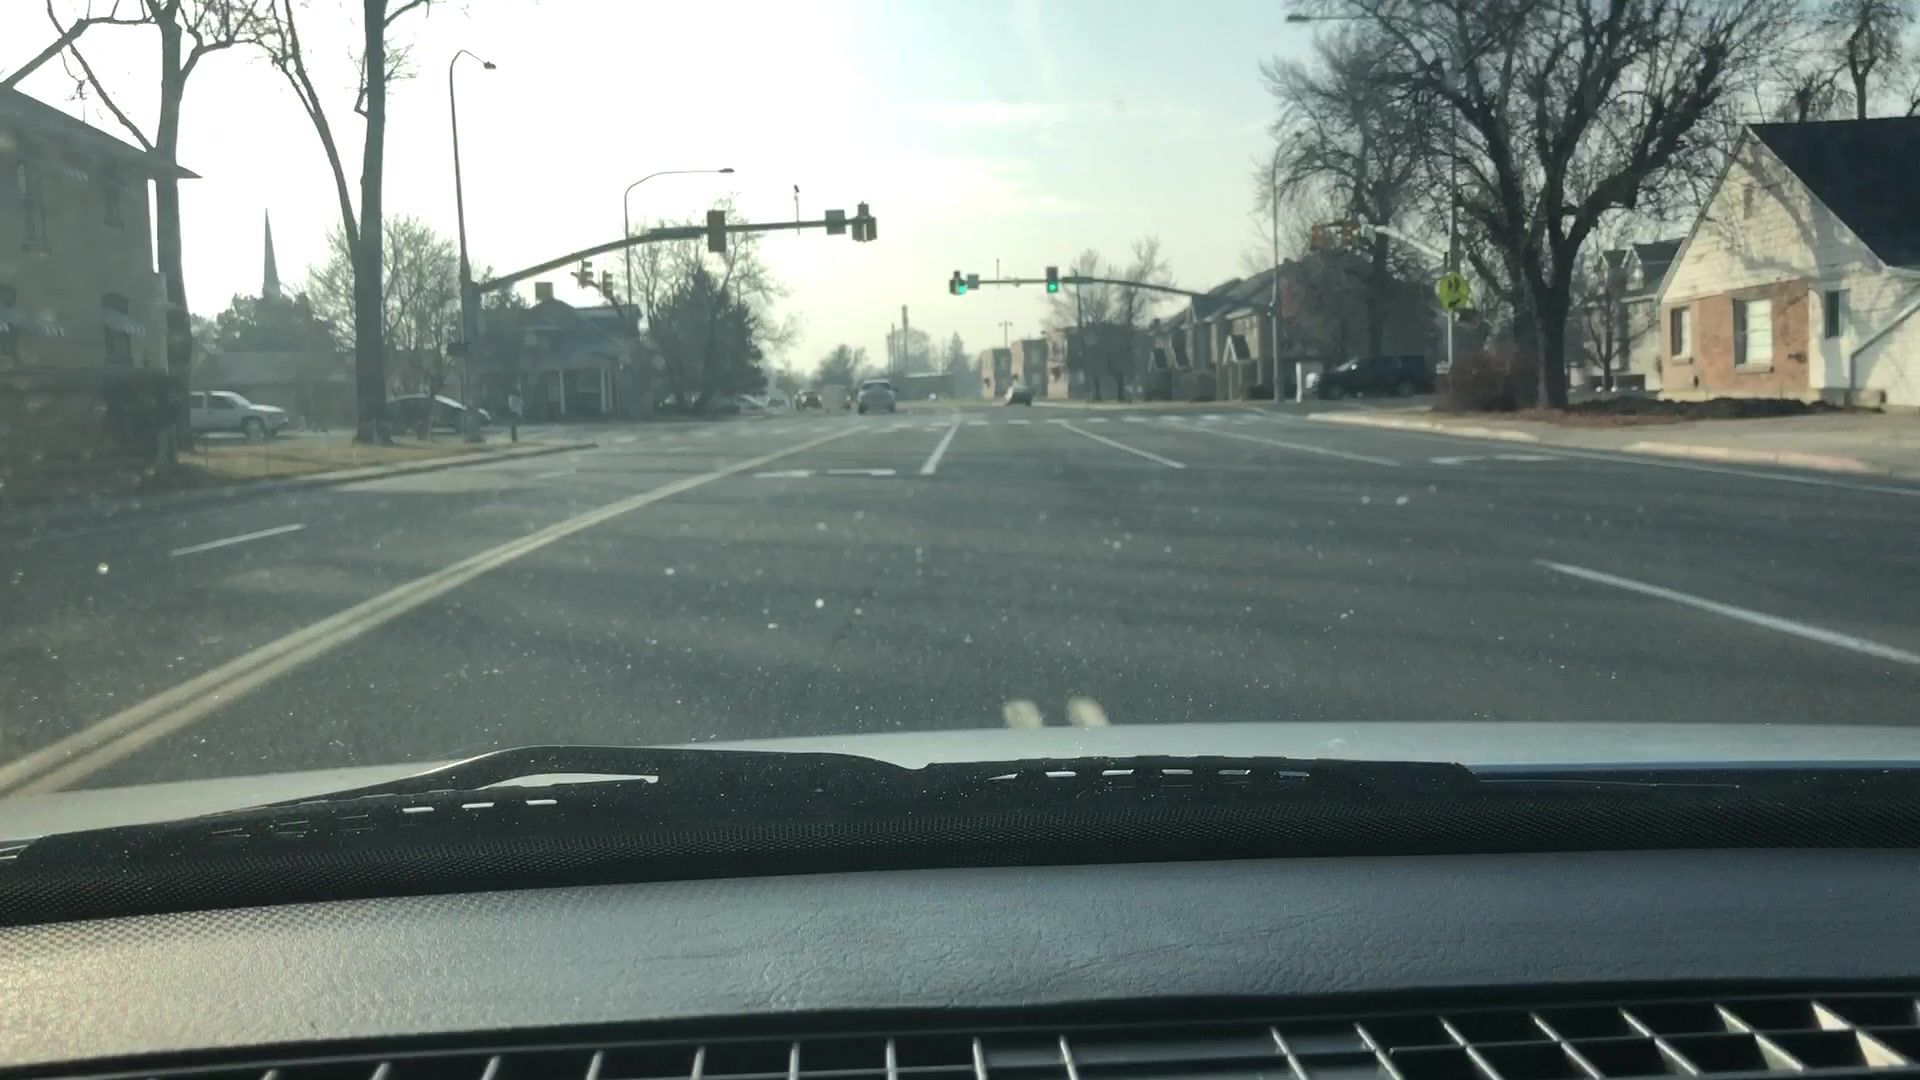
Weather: clear
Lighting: day
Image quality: slightly poor
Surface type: driving surface
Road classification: secondary
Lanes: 6, 5
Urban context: urban centre
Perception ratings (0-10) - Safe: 6.29, Lively: 2.14, Beautiful: 2.56, Boring: 1.97, Depressing: 4.58, Wealthy: 2.08